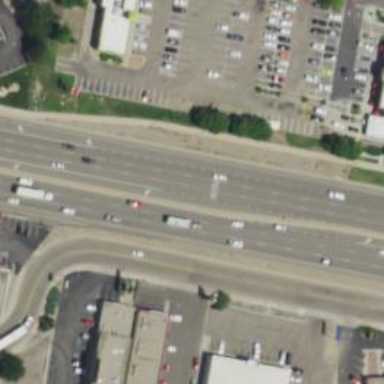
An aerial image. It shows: Expressway with asphalt surface. It is trunk highway with grade1 tracktype.